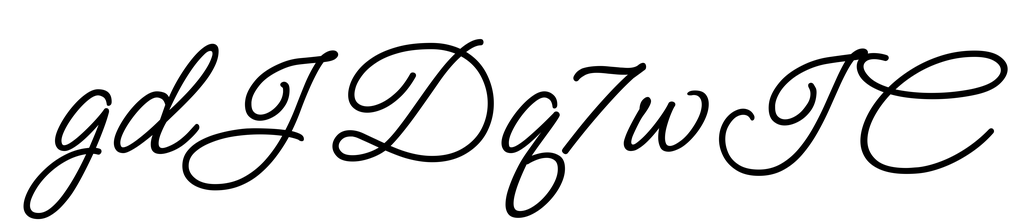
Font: MeowScript-Regular